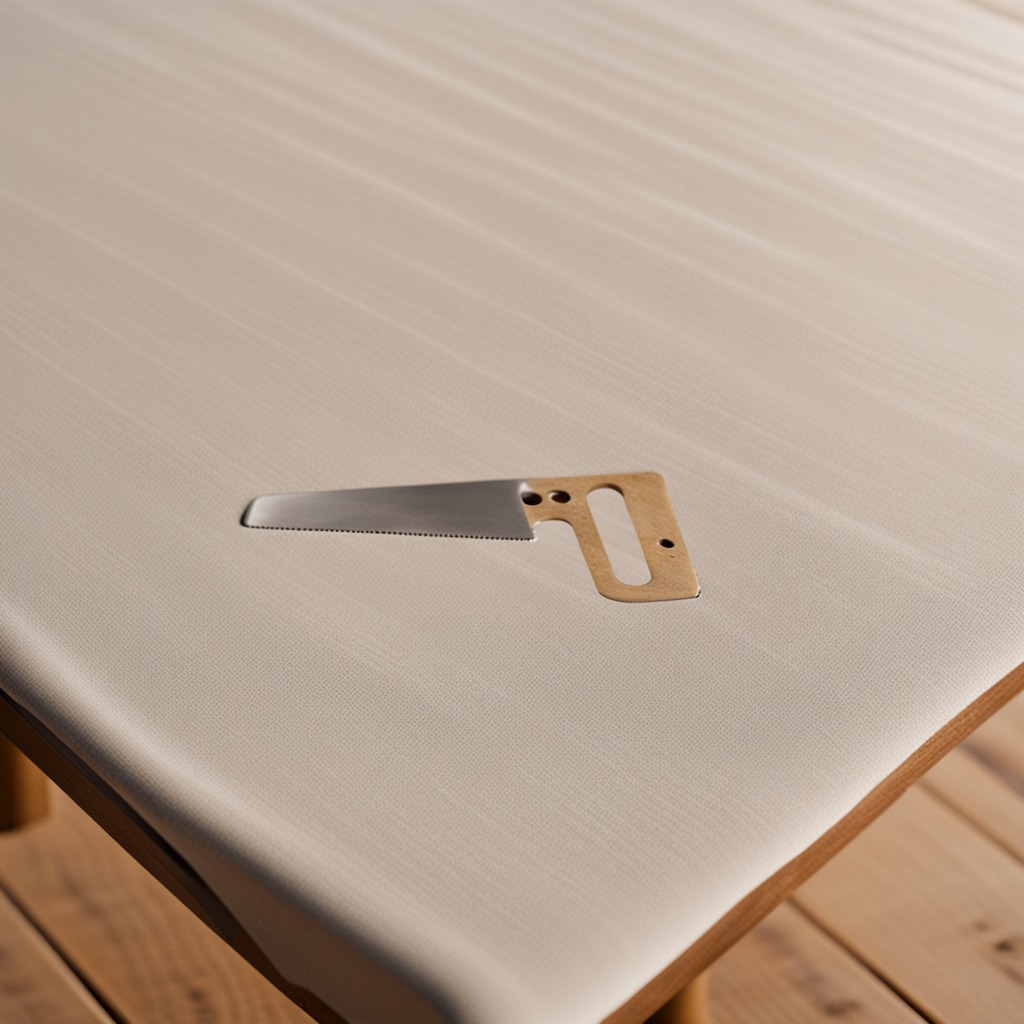
A metal saw is lying on a wooden table in an outdoor workshop during daytime bright natural light soft shadows worn but beneath the cloth.